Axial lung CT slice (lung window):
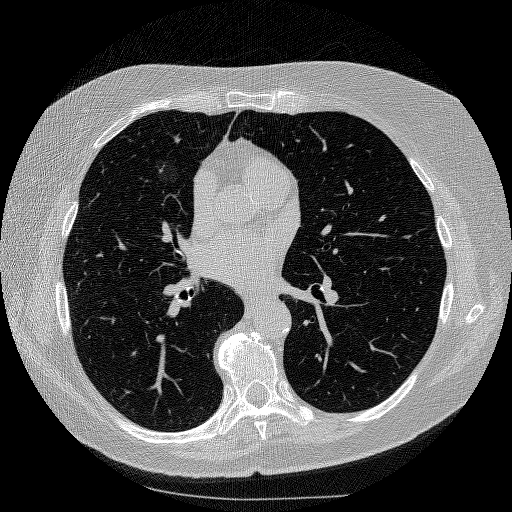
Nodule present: yes
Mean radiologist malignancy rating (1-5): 3.5